Interaction volume radius: 5 \u00c5
Interaction volume height: 15 \u00c5
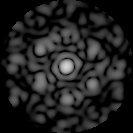
Disorder parameter: 0.7553